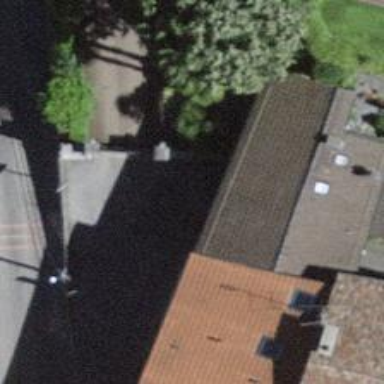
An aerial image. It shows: Residential road with building passage tunnel.